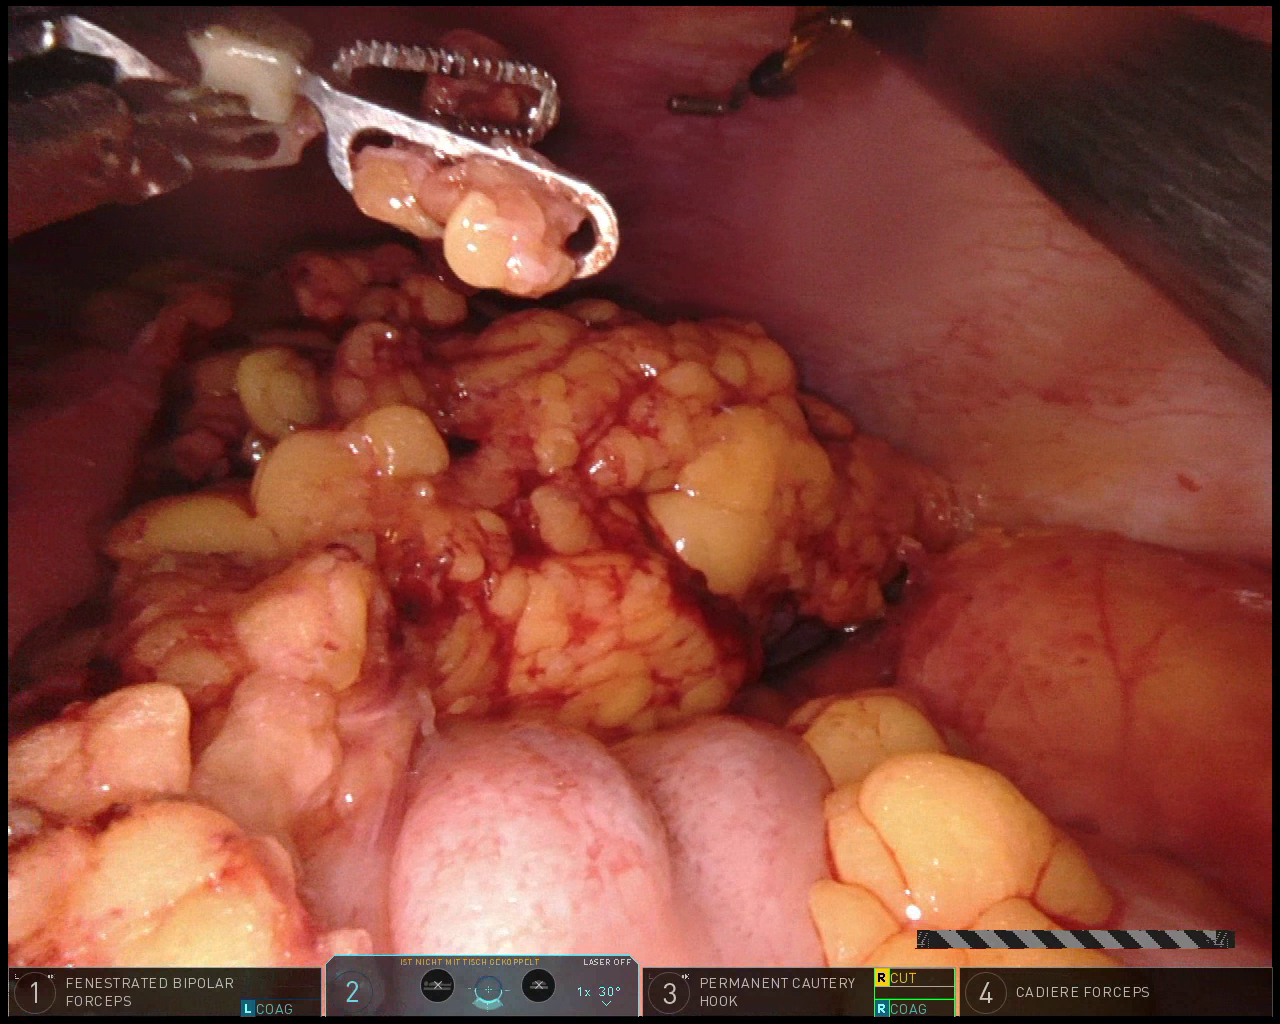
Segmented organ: abdominal_wall
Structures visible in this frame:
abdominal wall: yes
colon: yes
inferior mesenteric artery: no
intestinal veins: no
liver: no
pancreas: no
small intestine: no
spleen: no
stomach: no
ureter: no
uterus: no
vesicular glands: no